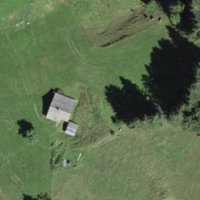
EUNIS habitat code: 24
Species observed at this site:
Tanacetum vulgare